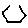
Label: hexagon